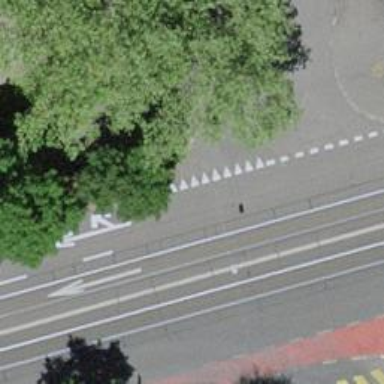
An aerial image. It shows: Avenue lined with broadleaved deciduous trees.